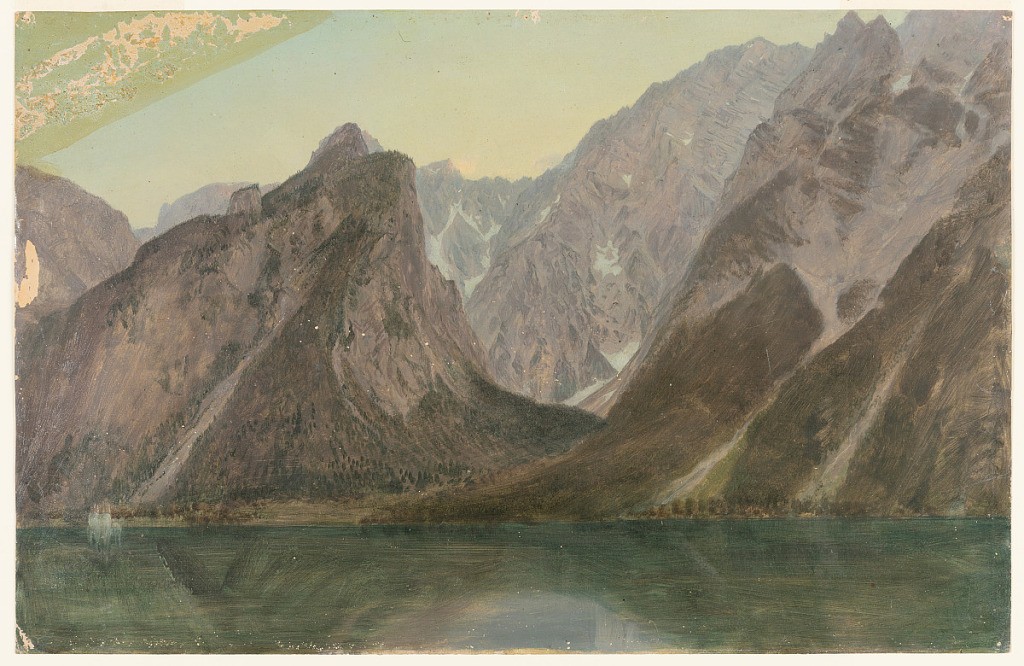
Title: Mountains by the Königssee, Bavaria (Germany)
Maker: Frederic Edwin Church, American, 1826–1900
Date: July 1868
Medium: Oil paint and graphite on tan paperboard
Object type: drawing
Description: Landscape study showing a view of the Königssee in Bavaria, Germany, and the precipitous alpine mountains that form its abrupt shores. The emerald water of the lake extend from the foreground into the middle distance, where it meets steep mountainsides. On a small field on the shore at left, St. Bartholomew's Church is visible. At right, a massive, rugged slope extends out of the picture frame. Across a gully at center, a partially wooded, pointed peak is shown at left. In the background, a rocky, snowy, and rugged mountain range forms a high horizon.